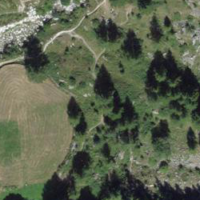
EUNIS habitat code: 31
Species observed at this site:
Erebia euryale
Gypaetus barbatus
Parnassia palustris
Argynnis paphia
Fabriciana niobe
Berberis vulgaris
Colias palaeno
Polygonia c-album
Vanessa atalanta
Phoenicurus ochruros
Aquila chrysaetos
Aglais urticae
Falco tinnunculus
Hesperia comma
Motacilla cinerea
Gonepteryx rhamni
Erebia alberganus
Cyaniris semiargus
Lasiommata maera
Erebia ligea
Aporia crataegi
Ptyonoprogne rupestris
Melitaea diamina
Lysandra coridon
Erebia tyndarus
Issoria lathonia
Vanessa cardui
Melanargia galathea
Melitaea didyma
Pieris rapae
Cupido minimus
Cinclus cinclus
Erebia melampus
Parnassius apollo
Thymelicus sylvestris